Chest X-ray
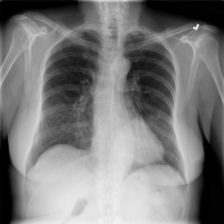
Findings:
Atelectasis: negative
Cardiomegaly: negative
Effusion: negative
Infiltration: negative
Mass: negative
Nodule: negative
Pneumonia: negative
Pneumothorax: negative
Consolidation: negative
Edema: negative
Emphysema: negative
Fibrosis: negative
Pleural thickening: negative
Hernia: negative